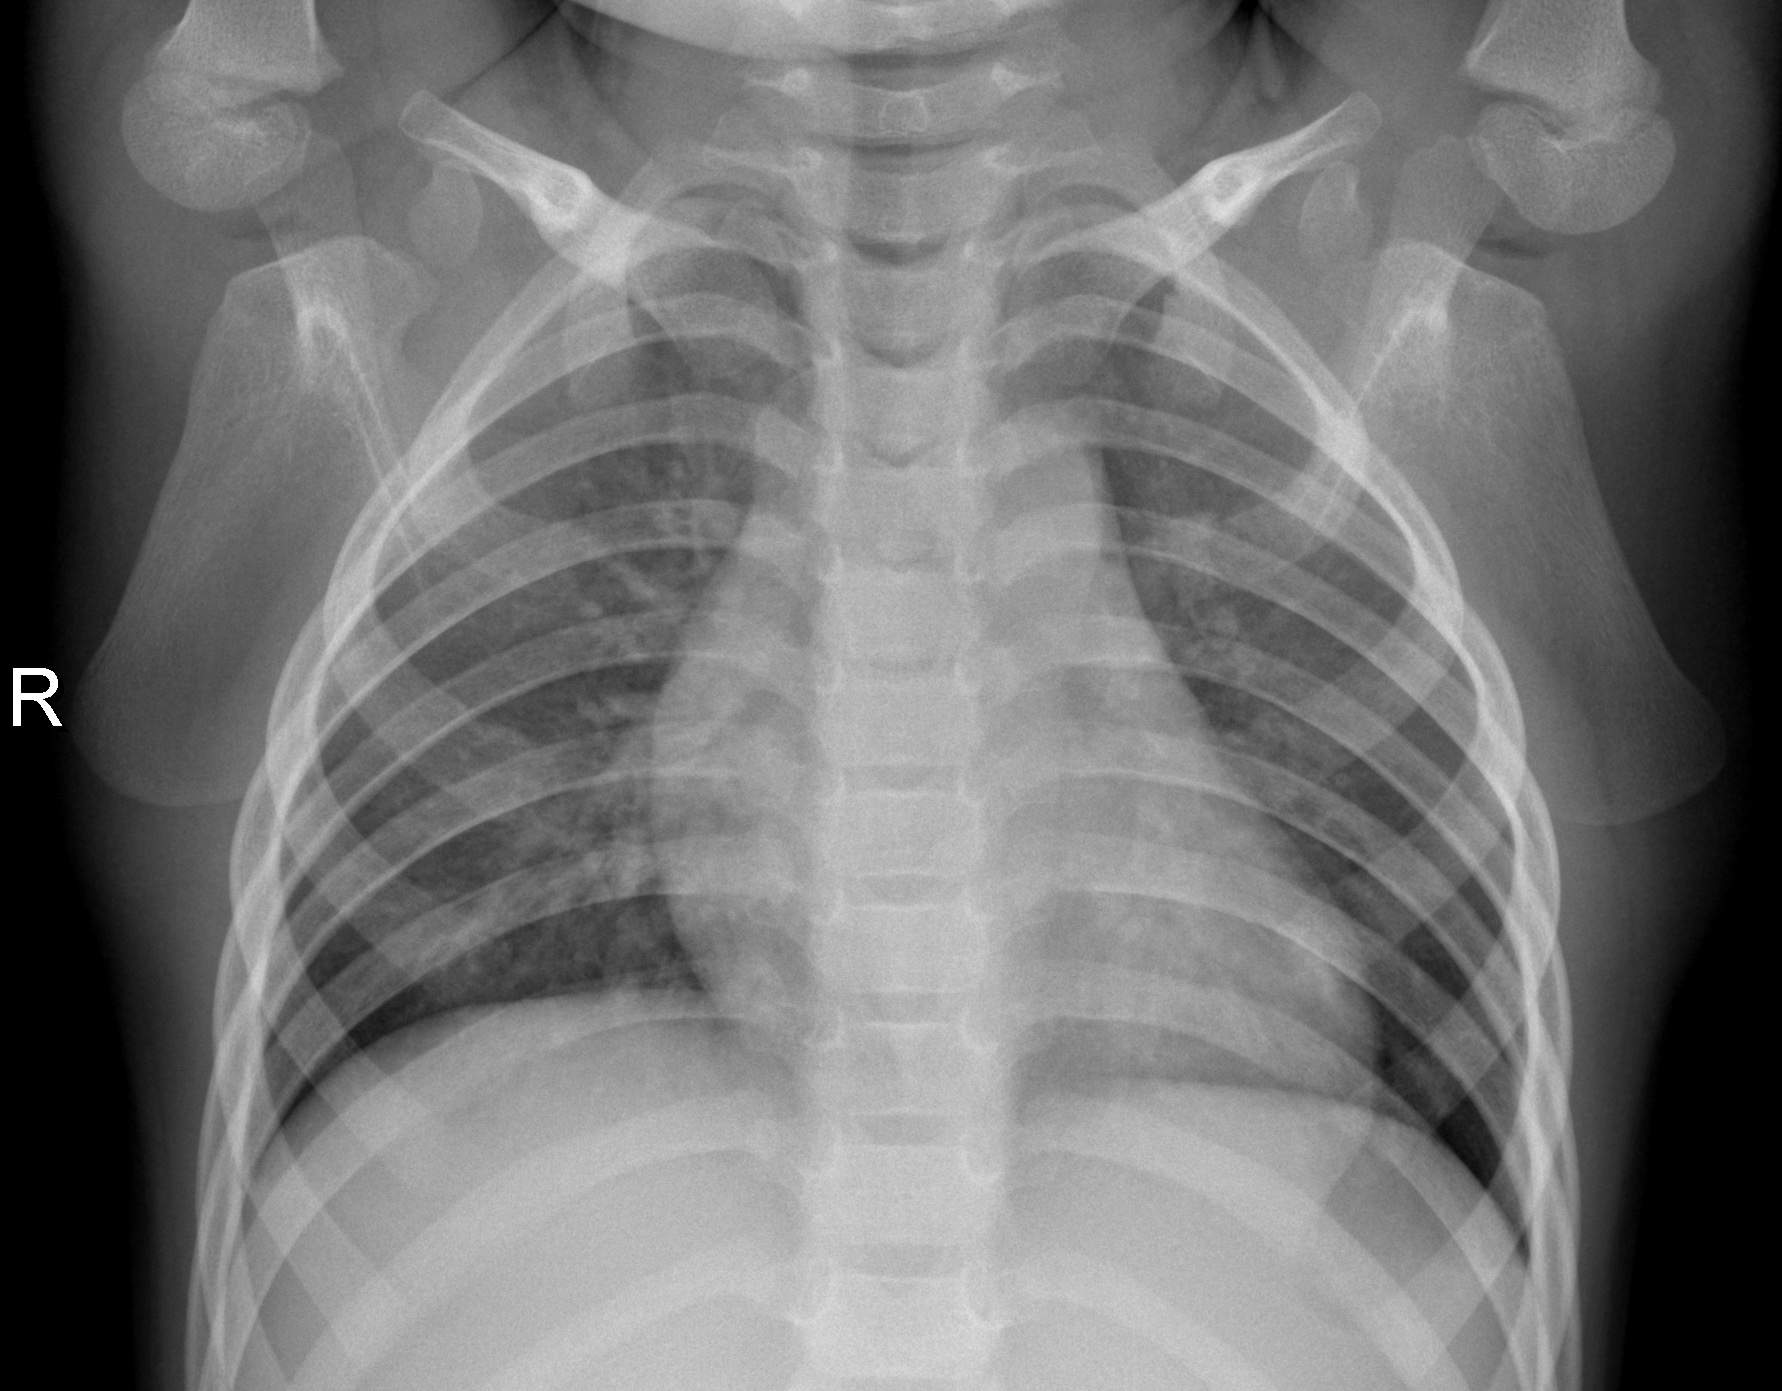
Diagnosis: NORMAL